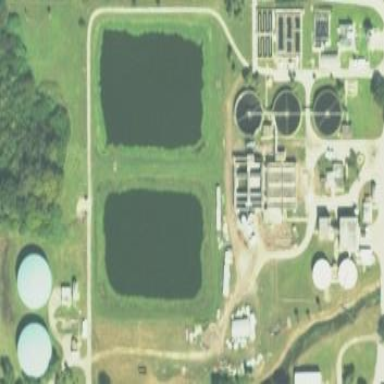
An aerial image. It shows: View of wastewater plant.